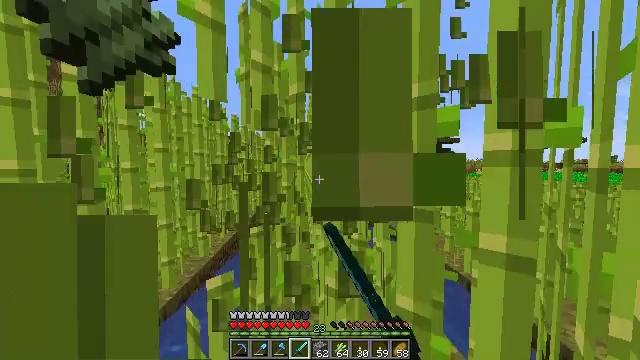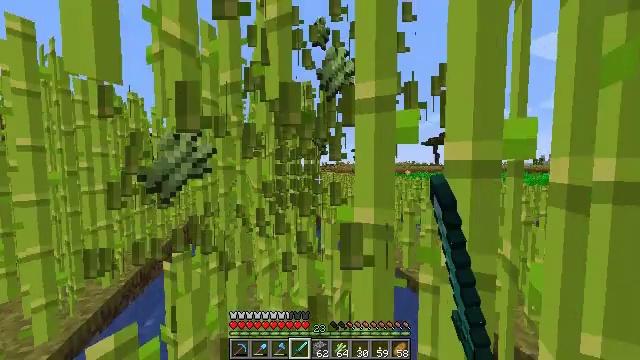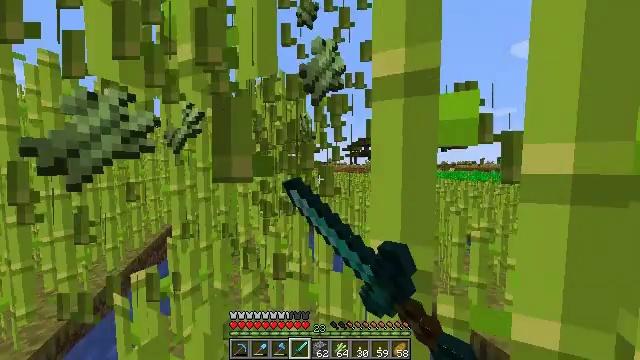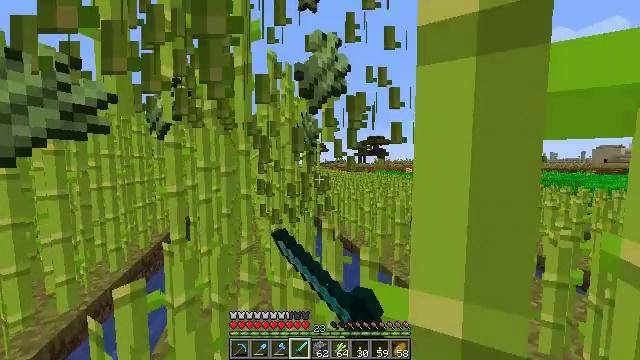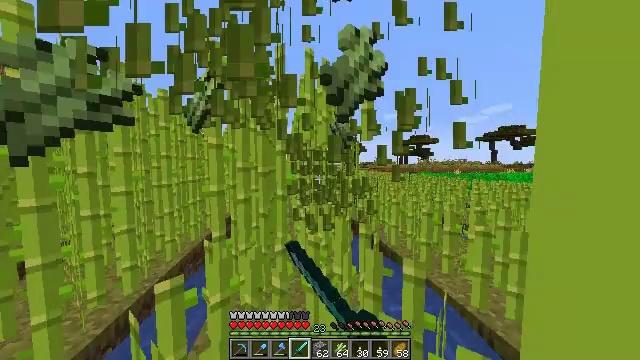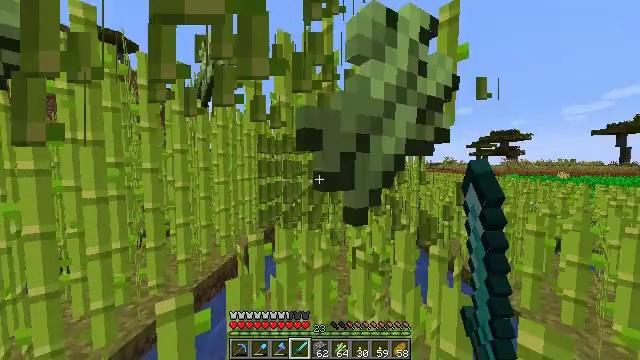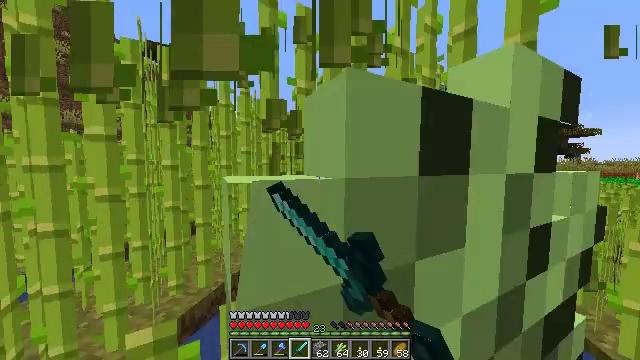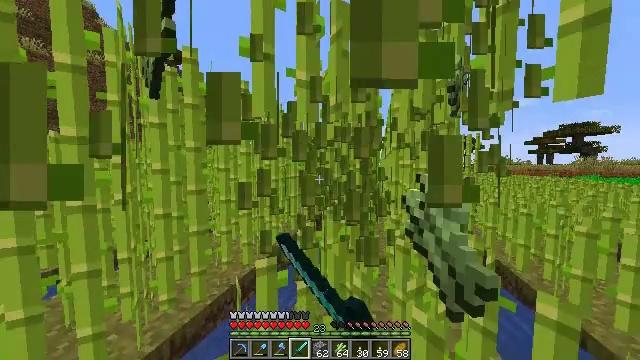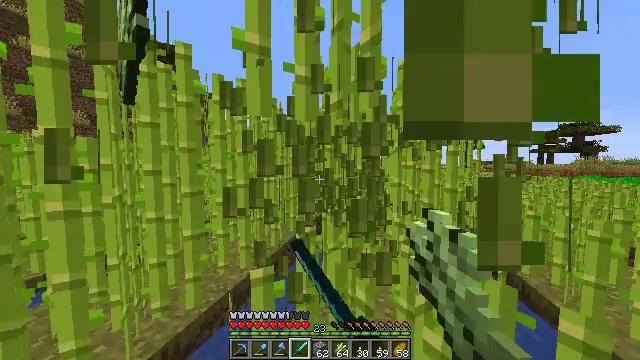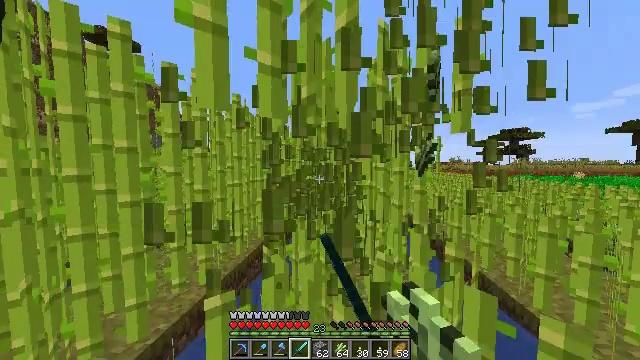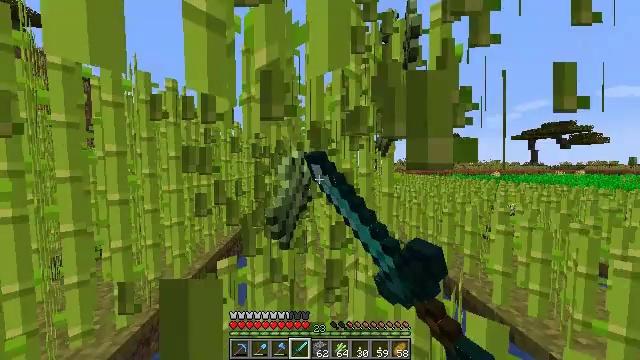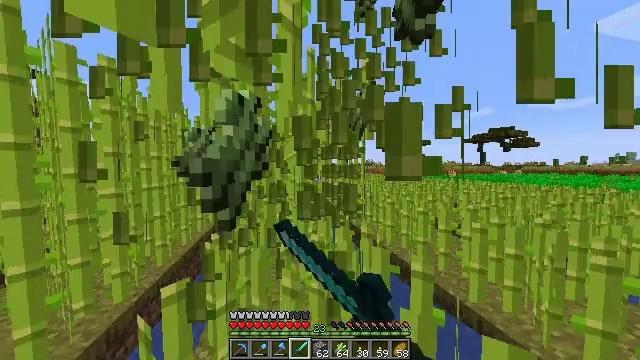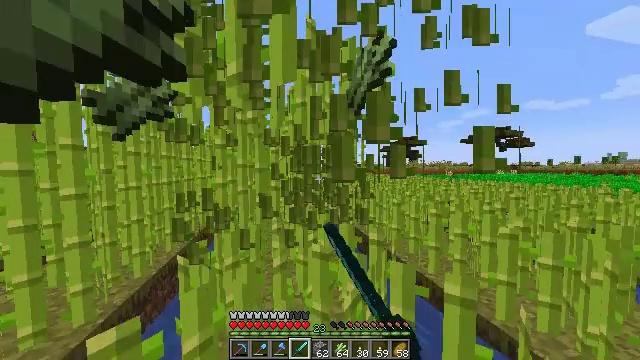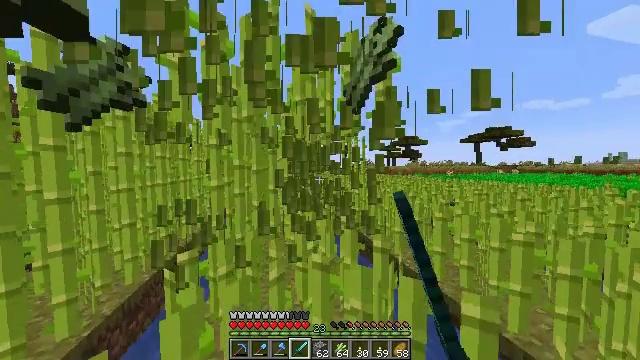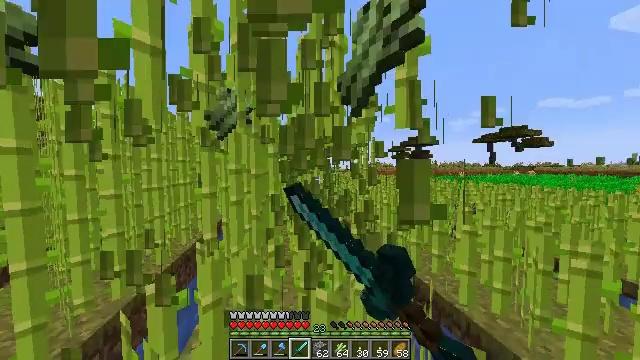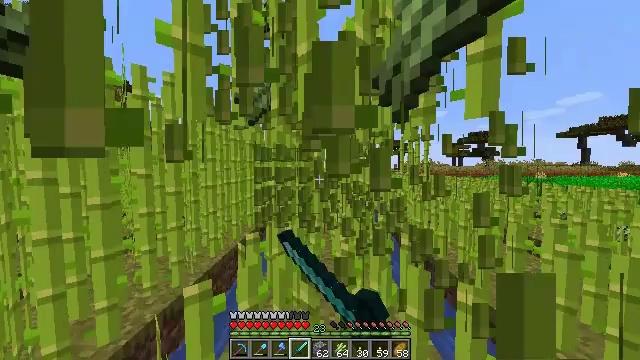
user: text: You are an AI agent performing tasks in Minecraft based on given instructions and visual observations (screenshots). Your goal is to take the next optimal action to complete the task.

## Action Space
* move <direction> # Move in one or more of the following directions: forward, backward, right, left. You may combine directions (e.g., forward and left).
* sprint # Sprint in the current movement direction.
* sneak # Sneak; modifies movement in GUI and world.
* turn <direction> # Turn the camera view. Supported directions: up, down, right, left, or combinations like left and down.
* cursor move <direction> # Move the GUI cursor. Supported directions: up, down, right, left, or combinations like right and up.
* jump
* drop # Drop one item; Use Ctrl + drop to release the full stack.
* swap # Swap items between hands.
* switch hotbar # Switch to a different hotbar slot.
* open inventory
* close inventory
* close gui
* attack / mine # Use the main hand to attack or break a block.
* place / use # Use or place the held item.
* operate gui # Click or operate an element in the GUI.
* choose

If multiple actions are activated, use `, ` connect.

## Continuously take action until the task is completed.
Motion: motion action
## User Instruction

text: Harvest sugar cane from the plant.
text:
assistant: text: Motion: move forward, sprint, turn right, attack / mine
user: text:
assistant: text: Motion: move forward, sprint, turn right, attack / mine
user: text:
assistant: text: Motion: move forward, sprint, turn left, attack / mine
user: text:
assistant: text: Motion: move forward, sprint, turn left, attack / mine
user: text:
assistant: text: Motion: move forward, sprint, turn left, attack / mine
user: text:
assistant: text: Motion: move forward, sprint, turn left, attack / mine
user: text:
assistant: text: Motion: move forward, sprint, turn left, attack / mine
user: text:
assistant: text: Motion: move forward, sprint, attack / mine
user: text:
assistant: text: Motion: move forward, sprint, turn right, attack / mine
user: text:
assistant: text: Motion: move forward, sprint, turn right, attack / mine
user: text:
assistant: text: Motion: move forward, sprint, turn right, attack / mine
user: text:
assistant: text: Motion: move forward, sprint, attack / mine
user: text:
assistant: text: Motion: move forward, sprint, attack / mine
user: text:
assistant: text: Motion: move forward, sprint, turn left, attack / mine
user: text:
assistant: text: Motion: move forward, sprint, turn left, attack / mine
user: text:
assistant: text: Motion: move forward, sprint, turn left, attack / mine
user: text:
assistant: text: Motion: move forward, sprint, turn right, attack / mine
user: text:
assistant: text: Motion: move forward, sprint, turn right, attack / mine
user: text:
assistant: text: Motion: move forward, sprint, turn right, attack / mine
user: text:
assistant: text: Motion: move forward, sprint, attack / mine
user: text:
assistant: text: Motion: move forward, sprint, turn left, attack / mine
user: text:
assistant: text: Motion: move forward, sprint, turn left, attack / mine
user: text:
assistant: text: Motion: move forward, sprint, turn left, attack / mine
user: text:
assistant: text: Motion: move forward, sprint, turn right, attack / mine
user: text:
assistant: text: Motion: move forward, sprint, turn right, attack / mine
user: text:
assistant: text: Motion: move forward, sprint, turn right, attack / mine
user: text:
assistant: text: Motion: move forward, sprint, turn left, attack / mine
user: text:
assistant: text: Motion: move forward, sprint, turn left, attack / mine
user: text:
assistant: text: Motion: move forward, sprint, turn left and down, attack / mine
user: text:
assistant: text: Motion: move forward, sprint, turn left, attack / mine